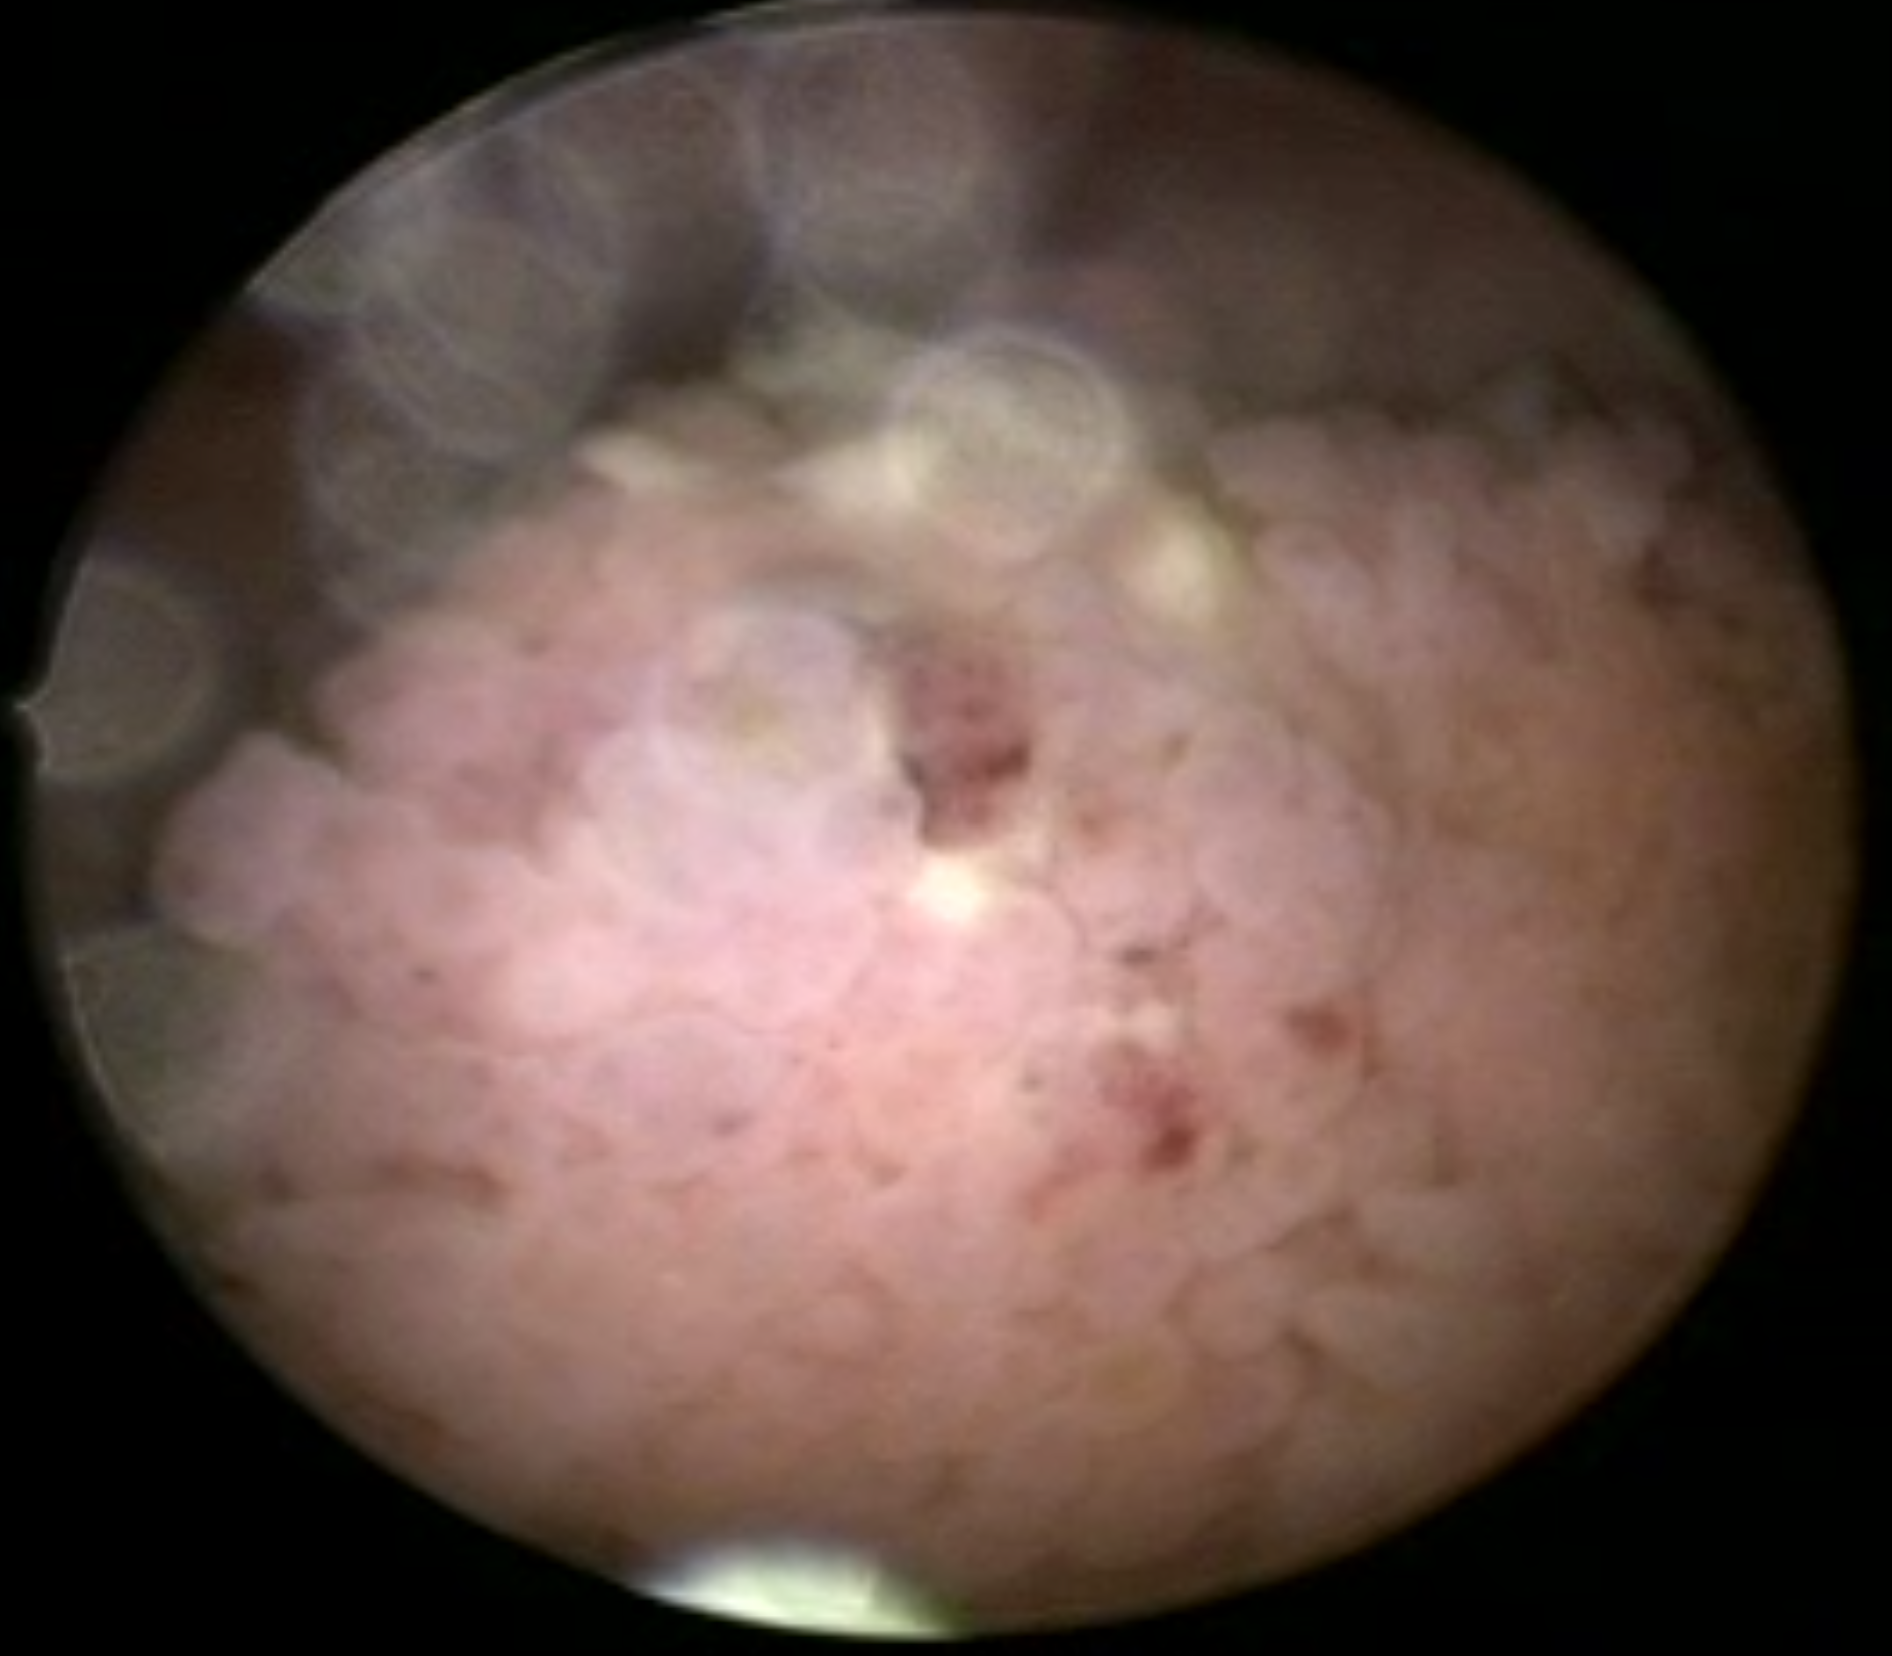
Modality: WLC
Class: Malignant
Subclass: HighGradePapillary
Lesion: L1
Stage: T1
Morphology: Papillary
Bladder cancer association: Yes